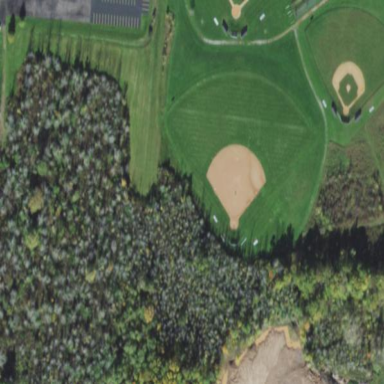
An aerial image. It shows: Baseball pitch for leisure land activities.